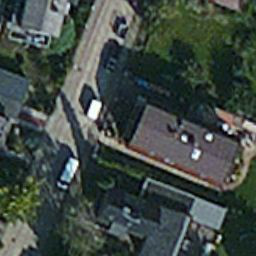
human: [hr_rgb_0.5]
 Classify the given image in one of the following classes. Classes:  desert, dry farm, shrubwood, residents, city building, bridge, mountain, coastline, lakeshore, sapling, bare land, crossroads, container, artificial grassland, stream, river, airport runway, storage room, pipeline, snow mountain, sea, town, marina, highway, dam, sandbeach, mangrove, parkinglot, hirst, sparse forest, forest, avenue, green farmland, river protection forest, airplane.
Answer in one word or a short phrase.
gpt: residents